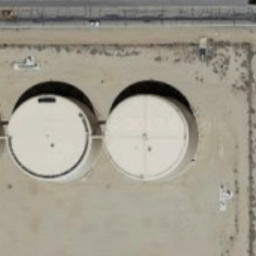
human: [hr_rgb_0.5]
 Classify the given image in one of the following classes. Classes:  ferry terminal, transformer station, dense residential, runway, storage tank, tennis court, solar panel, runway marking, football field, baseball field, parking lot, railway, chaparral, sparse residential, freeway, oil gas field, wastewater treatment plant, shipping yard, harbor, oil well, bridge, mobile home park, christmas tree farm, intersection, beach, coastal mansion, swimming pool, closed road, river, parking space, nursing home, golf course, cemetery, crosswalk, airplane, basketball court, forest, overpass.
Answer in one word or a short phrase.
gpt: storage tank